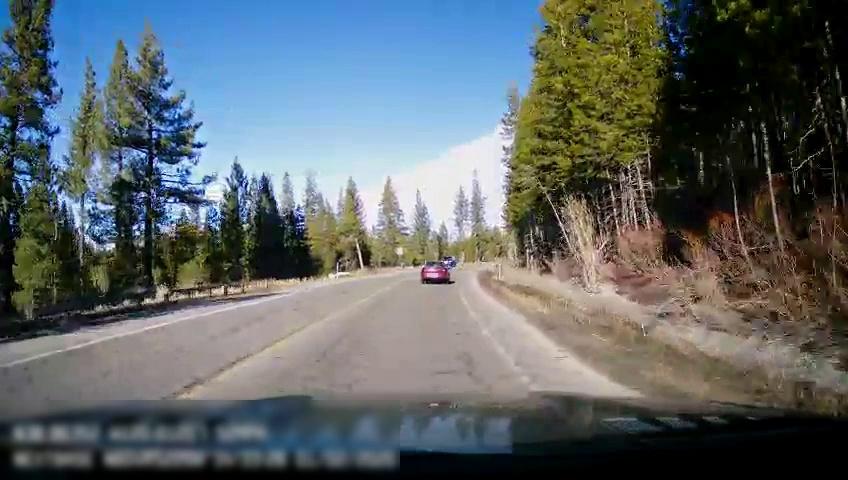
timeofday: Day
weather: Sunny
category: Drivable Space
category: Vehicles | Car
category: Vehicles | SUV
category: Lanes | Current Lane
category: Lanes | Current Lane
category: Lanes | Opposite Lane